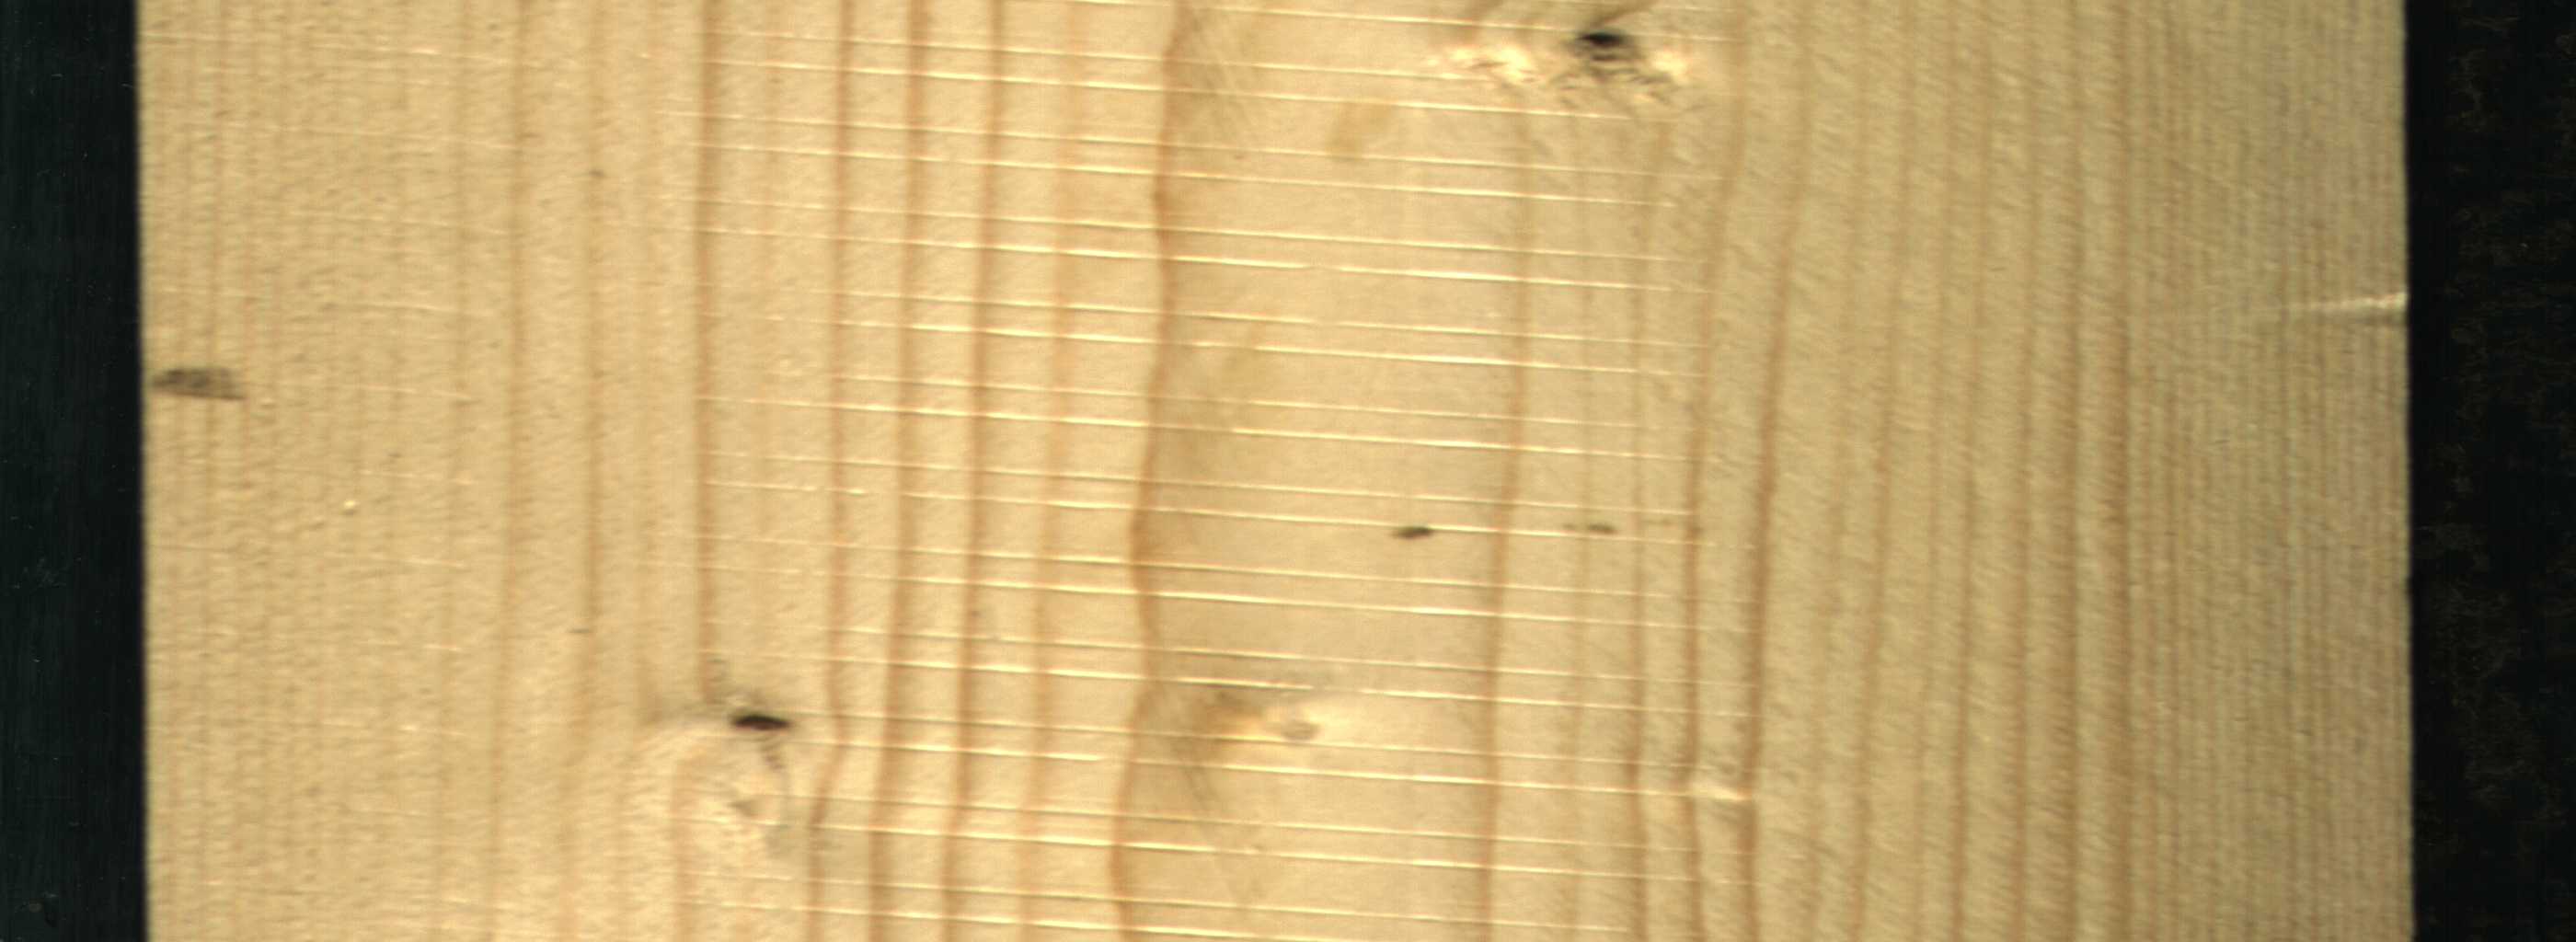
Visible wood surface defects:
Dead_Knot
Dead_Knot